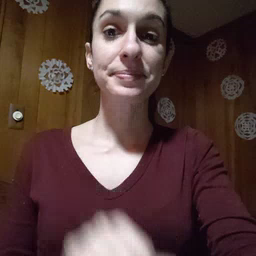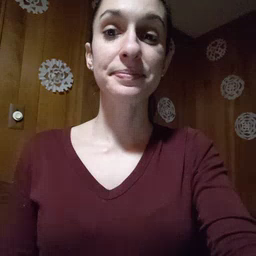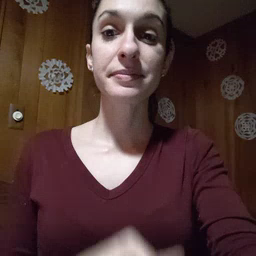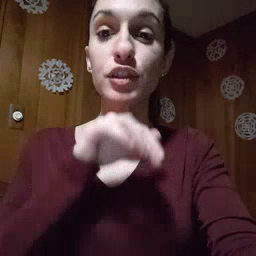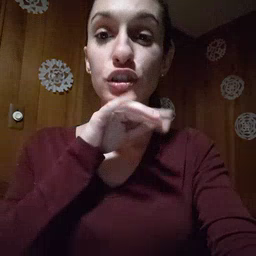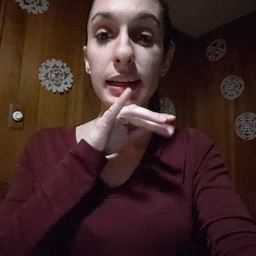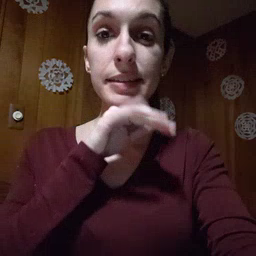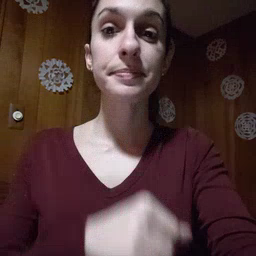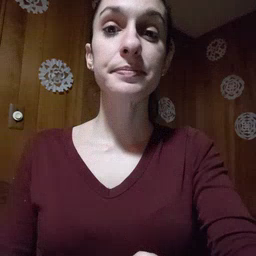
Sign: dirty